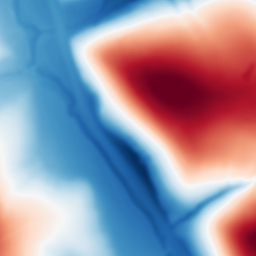
Category: multiscale
Decomposition family: dog
Decomposition parameters: sigma_low: 2
sigma_high: 100
Upsampling method: bilinear
Upsampling parameters: scale: 4
Upsampling scale: 4